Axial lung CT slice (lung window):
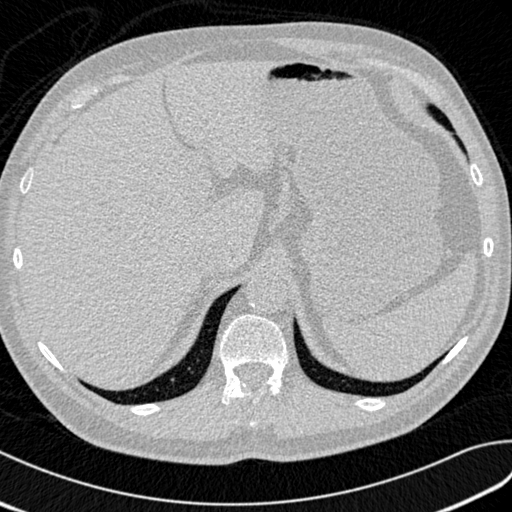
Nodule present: no